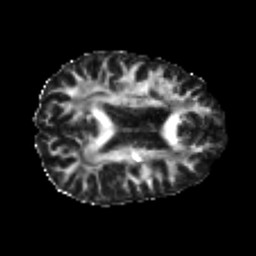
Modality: FA
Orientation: axial
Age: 21
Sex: male
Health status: healthy
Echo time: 0.074 s